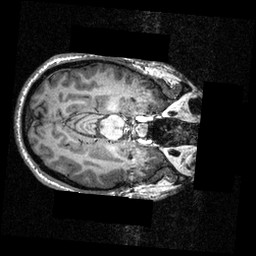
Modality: T1w
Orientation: axial
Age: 21
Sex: male
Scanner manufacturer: siemens
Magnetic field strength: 3.951 T
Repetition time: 1.5 s
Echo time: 0.00335 s